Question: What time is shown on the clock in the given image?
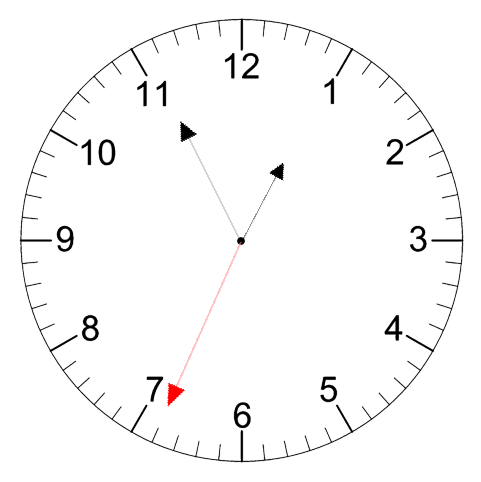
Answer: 12:55:34